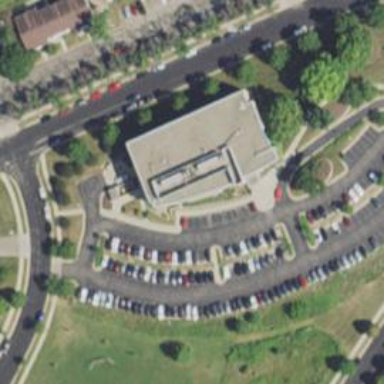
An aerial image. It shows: Clinic building offering healthcare services.